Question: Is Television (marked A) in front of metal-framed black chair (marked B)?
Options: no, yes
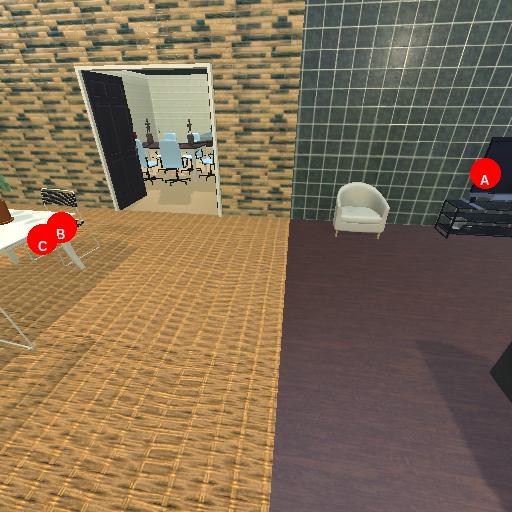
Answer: no